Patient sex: M
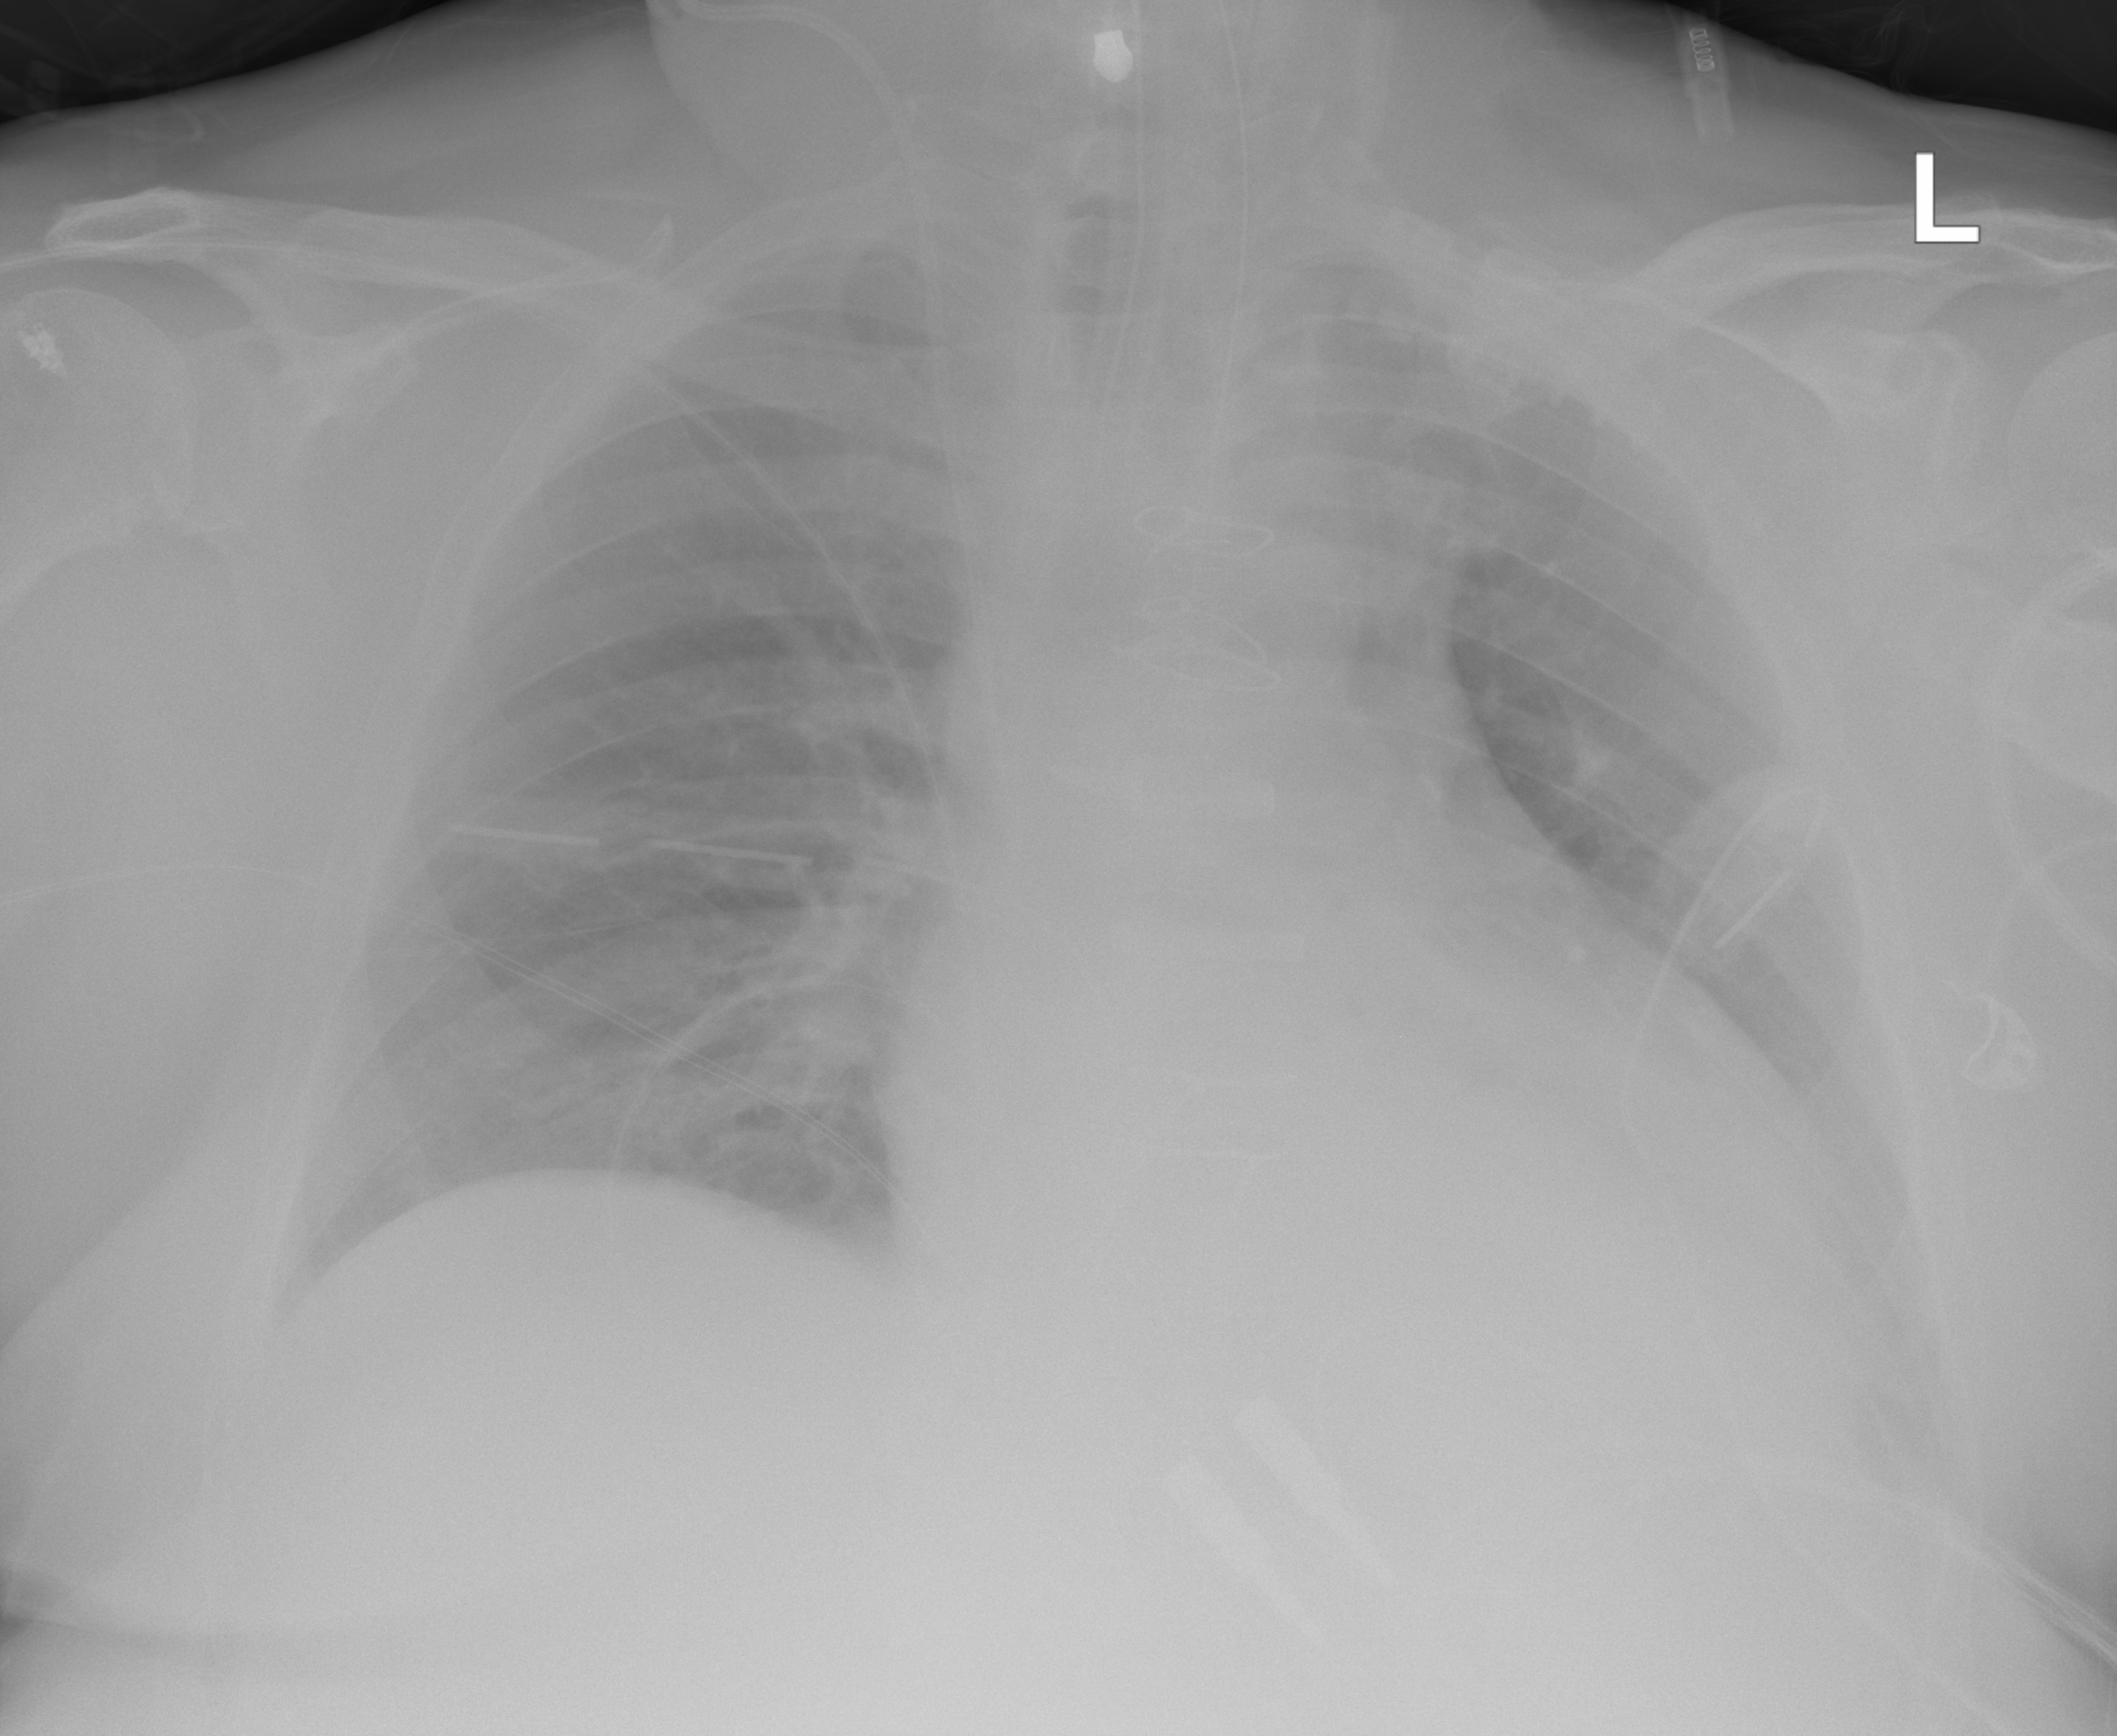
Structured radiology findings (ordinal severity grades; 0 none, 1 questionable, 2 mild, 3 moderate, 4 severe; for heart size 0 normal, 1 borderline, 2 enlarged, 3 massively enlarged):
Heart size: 2
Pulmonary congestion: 0
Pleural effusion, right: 0
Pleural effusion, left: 2
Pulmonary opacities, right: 0
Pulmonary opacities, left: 0
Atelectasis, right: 0
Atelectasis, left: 2